Current action and preconditions to check: path_clear

Your task: For each precondition in the list above, predict whether it will hold at this action.

Consider the current scene as observed from the mobile robot's camera, and analyze the predicted future states of all dynamic agents (e.g., people, animals, vehicles, or any moving entities) within the NEXT SECOND.

IMPORTANT: Only answer "very likely" if you are absolutely certain—based on strong, clear evidence—that a dynamic agent will violate the precondition in the predicted future state. Do NOT answer "very likely" for unlikely, ambiguous, or low-probability risks.

Ask yourself for each precondition: Is there a high probability, with clear and convincing evidence, that the predicted future states of any dynamic agent will interfere with the predicted future state of the currently executing action within the NEXT SECOND, causing that precondition to fail?

Assess the risk level based on these predictions. Use "likely" or "very likely" if motions create a clear risk of interference.

Use "neutral" or "improbable" if agents are nearby but their predicted paths are clearly diverging or non-conflicting.

Failure Risk Categories: "very improbable", "improbable", "neutral", "likely", "very likely"

Answer Format: Output ONLY the probability_of_failure value from these categories: "very improbable", "improbable", "neutral", "likely", "very likely"

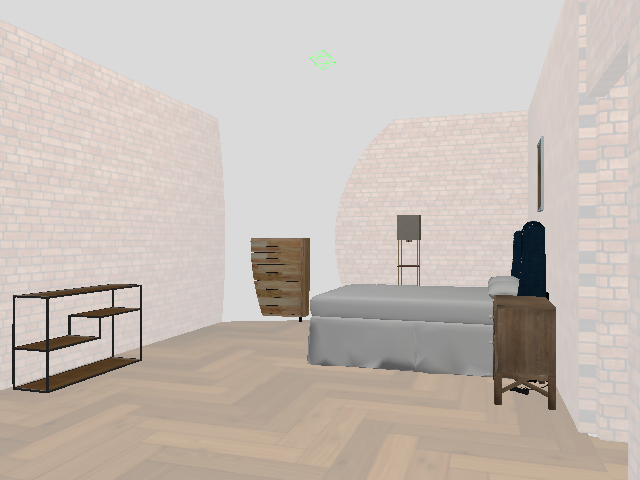

Answer: very improbable